Question: I'm having this problem where I need to place a on top of an input element. The below image uses background images to do the trick but I want to do it with a label. Or a span maybe! I tried with may google links where CSS3 styling tutorials but found nothing. All of them are using images to place icons. I want to place a span/label with text in it.

As in the above image How can I place a span or a label in the way the icon is positioned. any ideas.
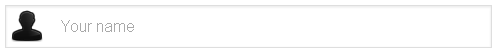
Answer: Do you mean something like this?
<URL>
'''
<div>
<label for="test">L</label>
<input type="text" id="test" />
</div>
div {
position: relative;
}
label {
position: absolute;
left: 5px;
}
input[type=text] {
padding-left: 15px;
}
'''